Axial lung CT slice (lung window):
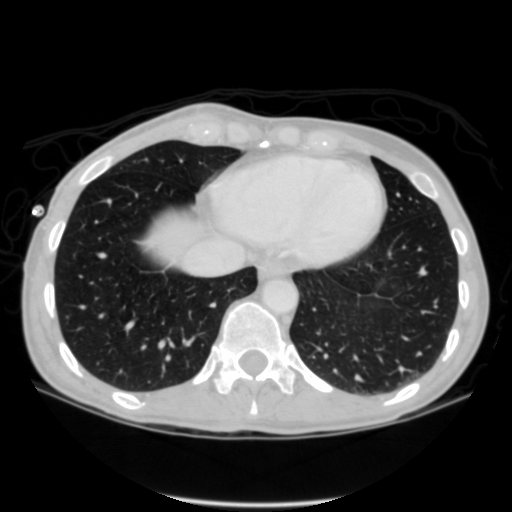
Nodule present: no